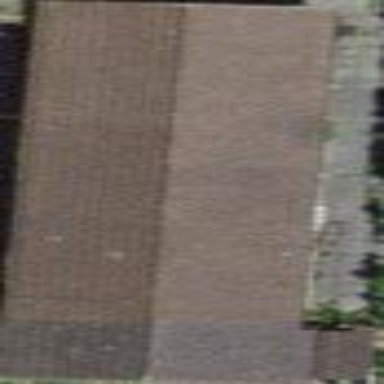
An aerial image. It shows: Garages with gabled roofs made of roof tiles.